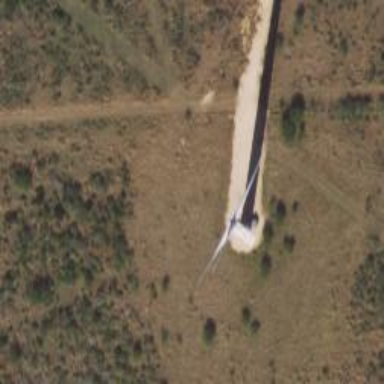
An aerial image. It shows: Wind generator powered by horizontal-axis wind turbine.